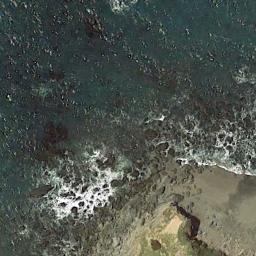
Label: beach